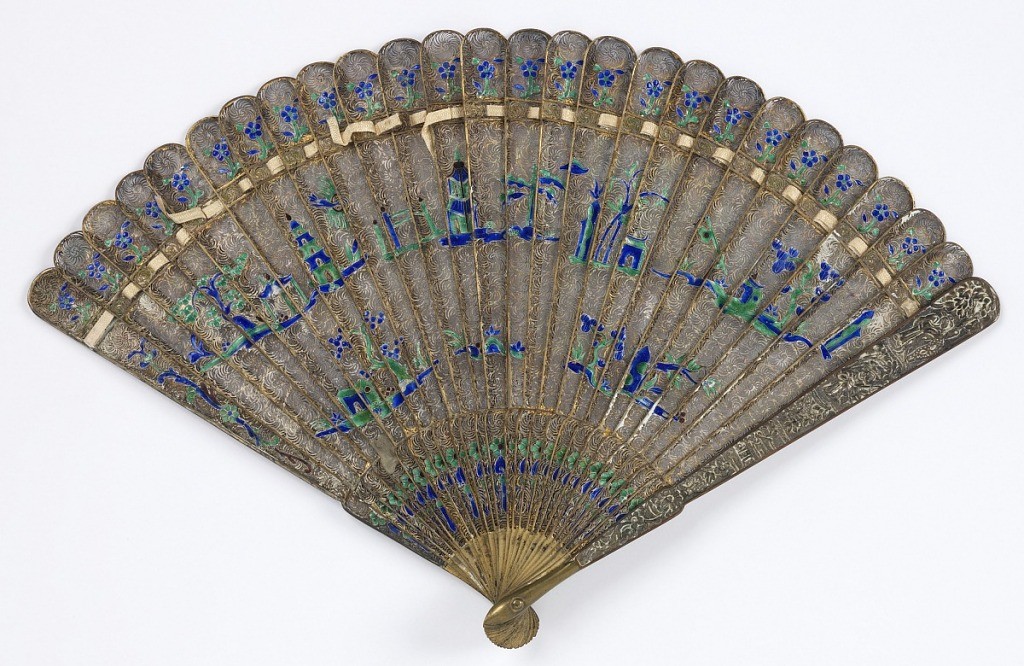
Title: Brisé fan
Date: ca. 1830
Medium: Bronze filigree sticks with enamel; bronze guards with chased silver, silk ribbon
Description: Brisé fan of bronze filigree decorated with blue and green enamel. The guards are covered with a chased silver design of figures, trees, and buildings.